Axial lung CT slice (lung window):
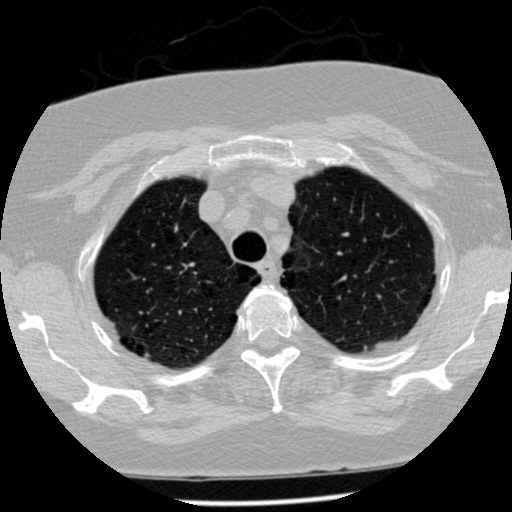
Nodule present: no